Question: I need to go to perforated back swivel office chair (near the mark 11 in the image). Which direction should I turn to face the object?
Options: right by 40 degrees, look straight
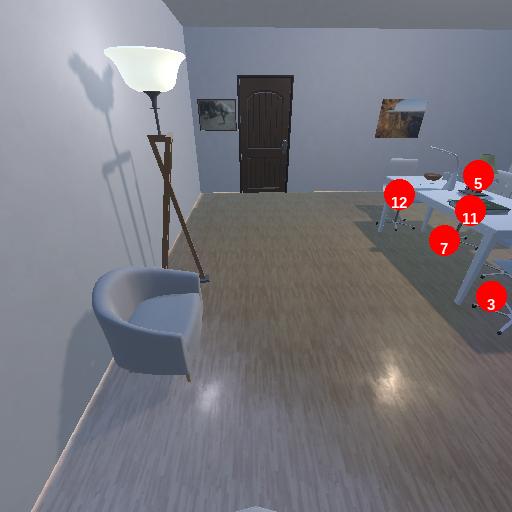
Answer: right by 40 degrees